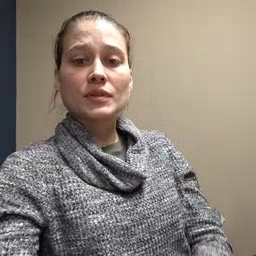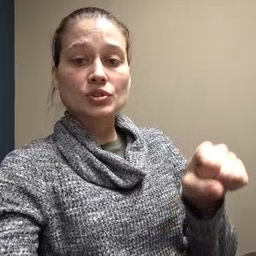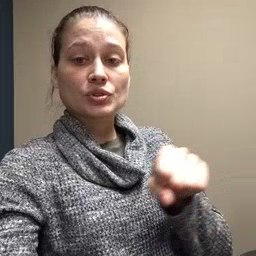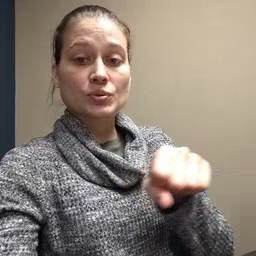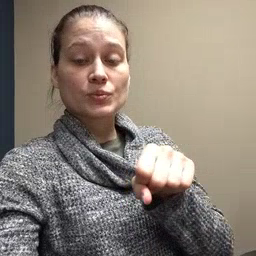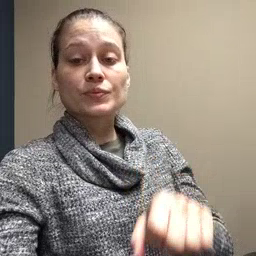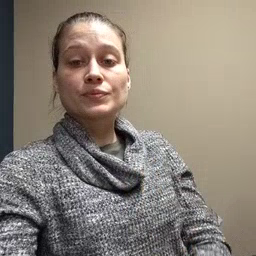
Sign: shoe